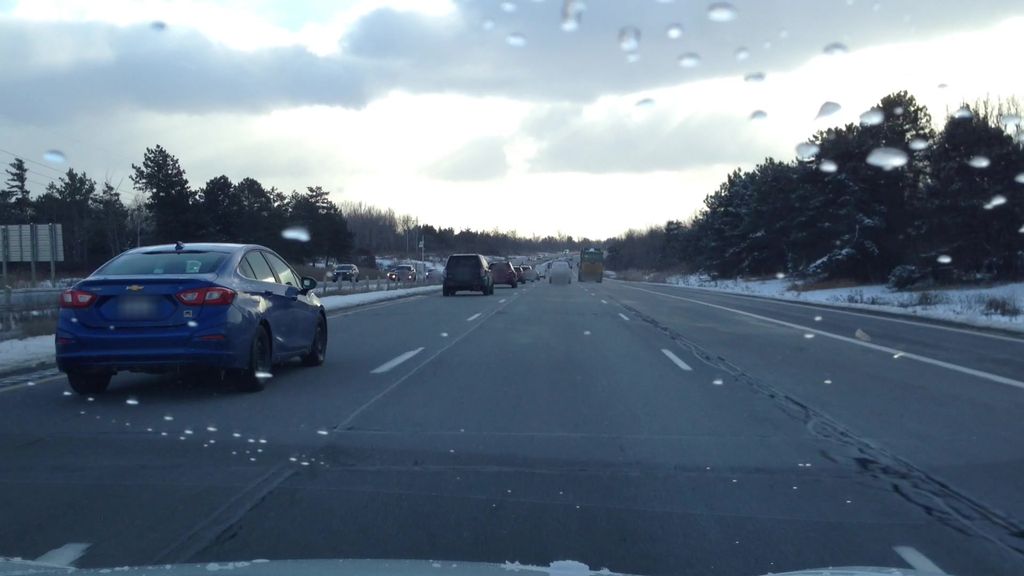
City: ottawa-gatineau